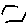
Label: hexagon